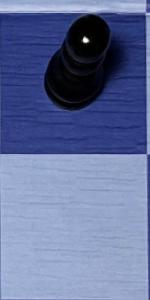
Label: Empty